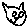
Label: cat